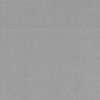
Label: dusty